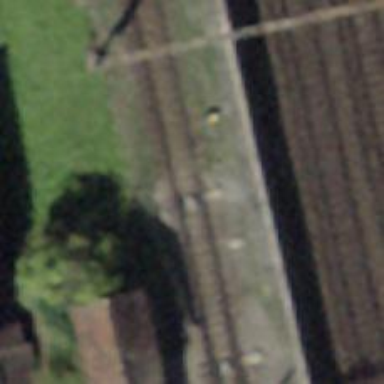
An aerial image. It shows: Railway switch.